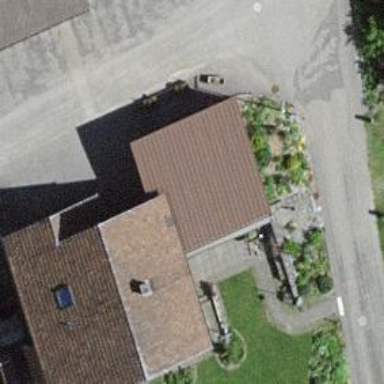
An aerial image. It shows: Garage.